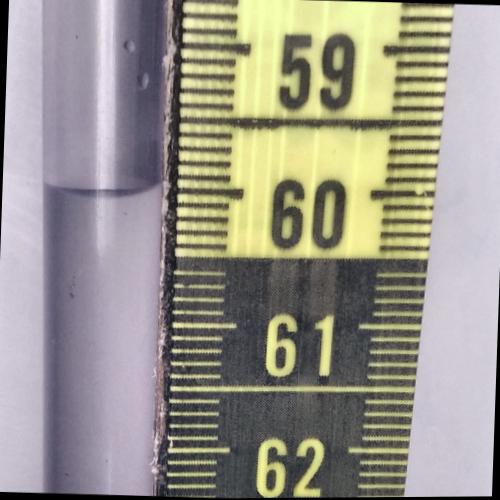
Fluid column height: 60.0 cm